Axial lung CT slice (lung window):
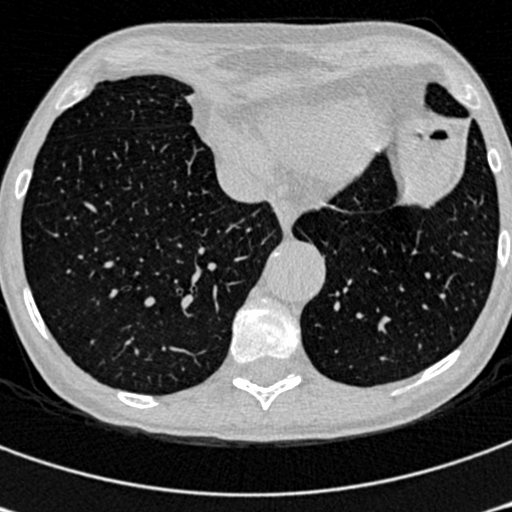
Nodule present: no